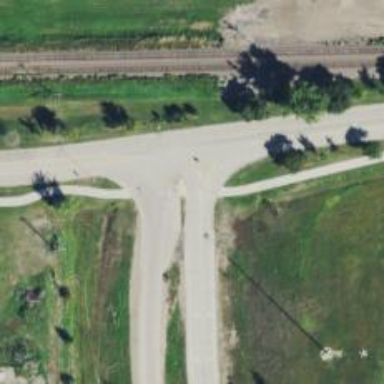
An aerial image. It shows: Marked crossing on cycleway.